Question: The following screenshot shows my x-axis.

I added some labels and rotated them by 90 degrees in order to better read them. However, pyplot truncates the bottom such that I'm not able to completely read the labels.
How do I extend the bottom margin in order to see the complete labels?
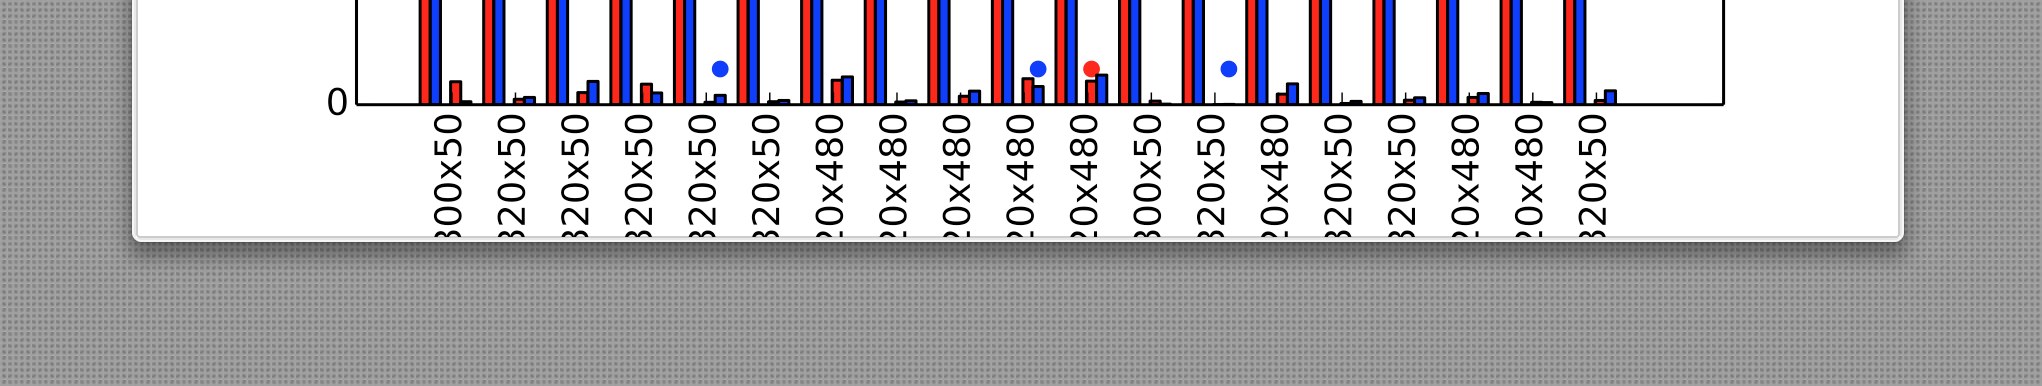
Answer: Two retroactive ways:
'''
fig, ax = plt.subplots()
# ...
fig.tight_layout()
'''
Or
'''
fig.subplots_adjust(bottom=0.2) # or whatever
'''
Here's a 'subplots_adjust' example: <URL>
(but I prefer 'tight_layout')